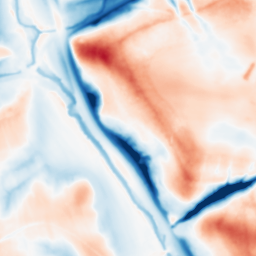
Category: multiscale
Decomposition family: dog_multiscale
Decomposition parameters: sigma_ratio: 2
n_scales: 4
base_sigma: 1
Upsampling method: quartic
Upsampling parameters: scale: 8
Upsampling scale: 8